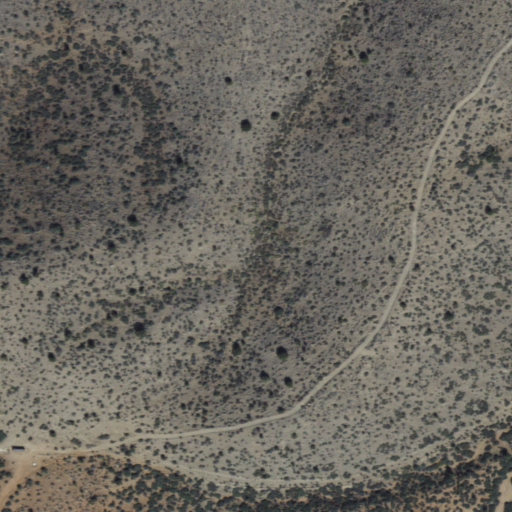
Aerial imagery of valley in Arizona named Hualapai Valley containing only shrub